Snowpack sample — Loveland Pass, Silver Plume, Colorado, USA (2/11/26, 12:00 PM MST)
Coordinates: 39.663, -105.886
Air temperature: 35 °F
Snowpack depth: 82 cm
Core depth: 20 cm
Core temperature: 17.6 °F
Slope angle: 13°, slope face: 12°
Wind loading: high
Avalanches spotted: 1
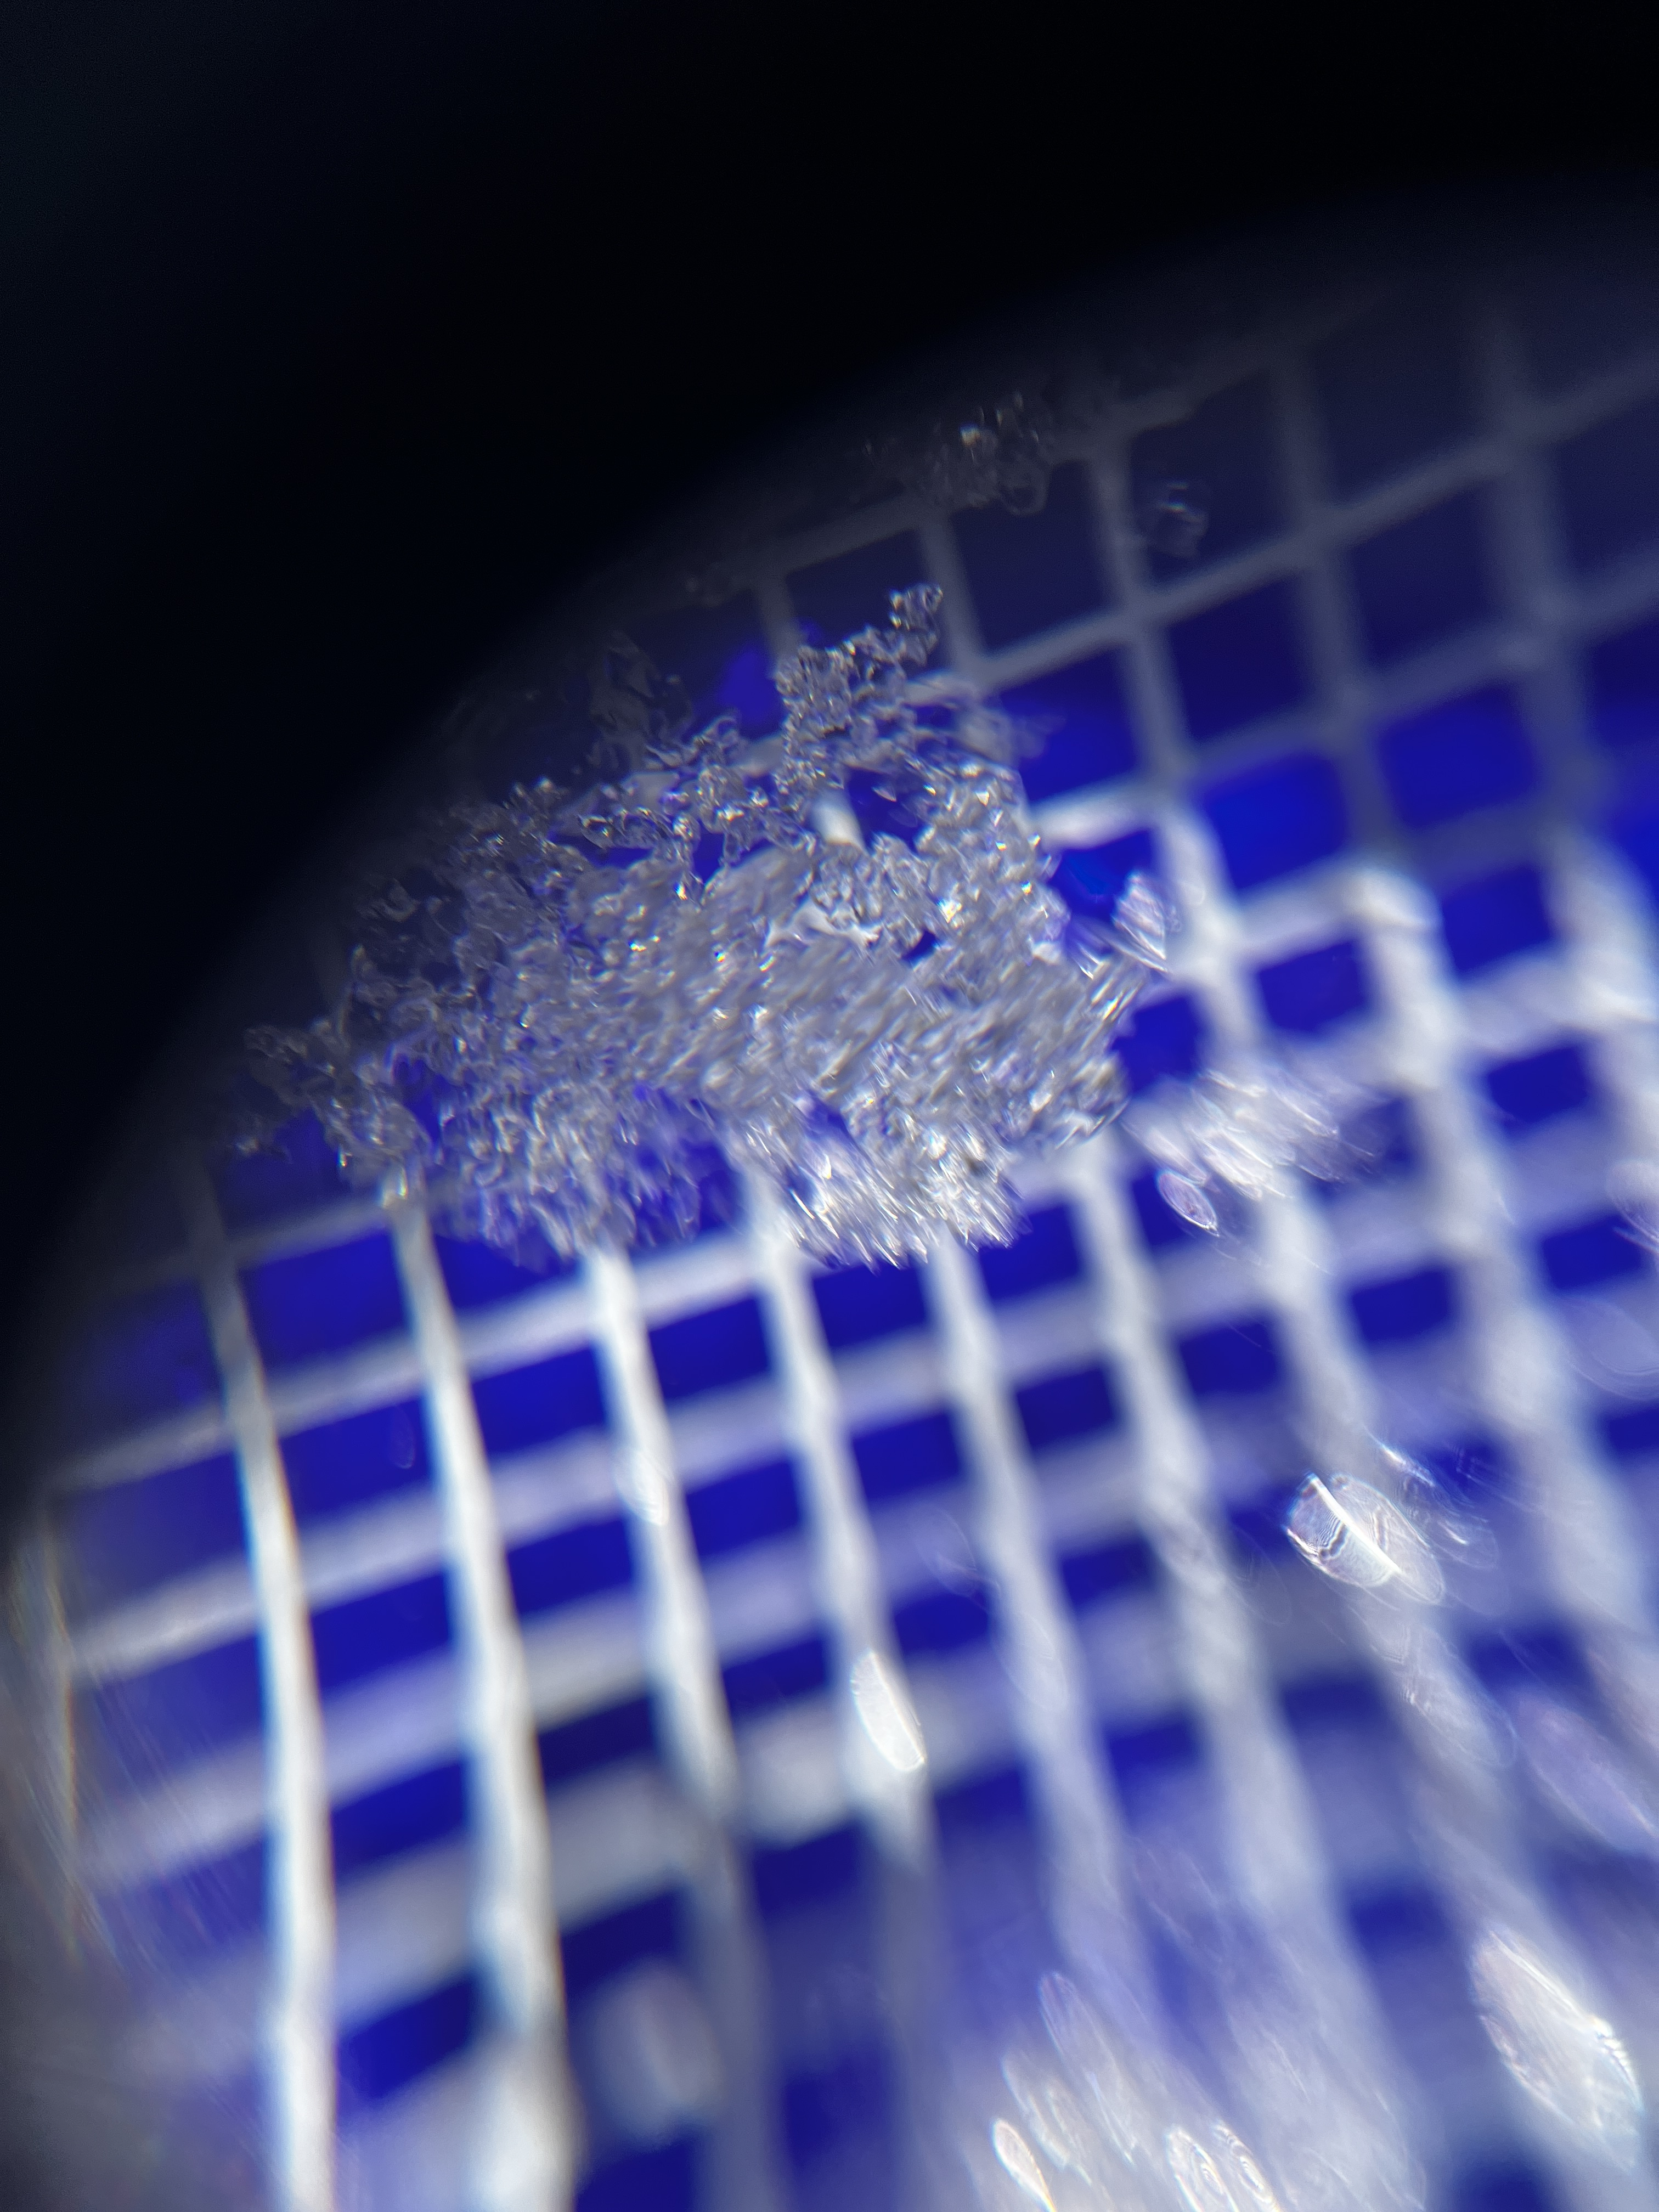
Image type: magnified_profile
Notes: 1 small avalanche spotted on the north side of the bowl, lots of wind loading